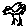
Label: bird